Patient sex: F
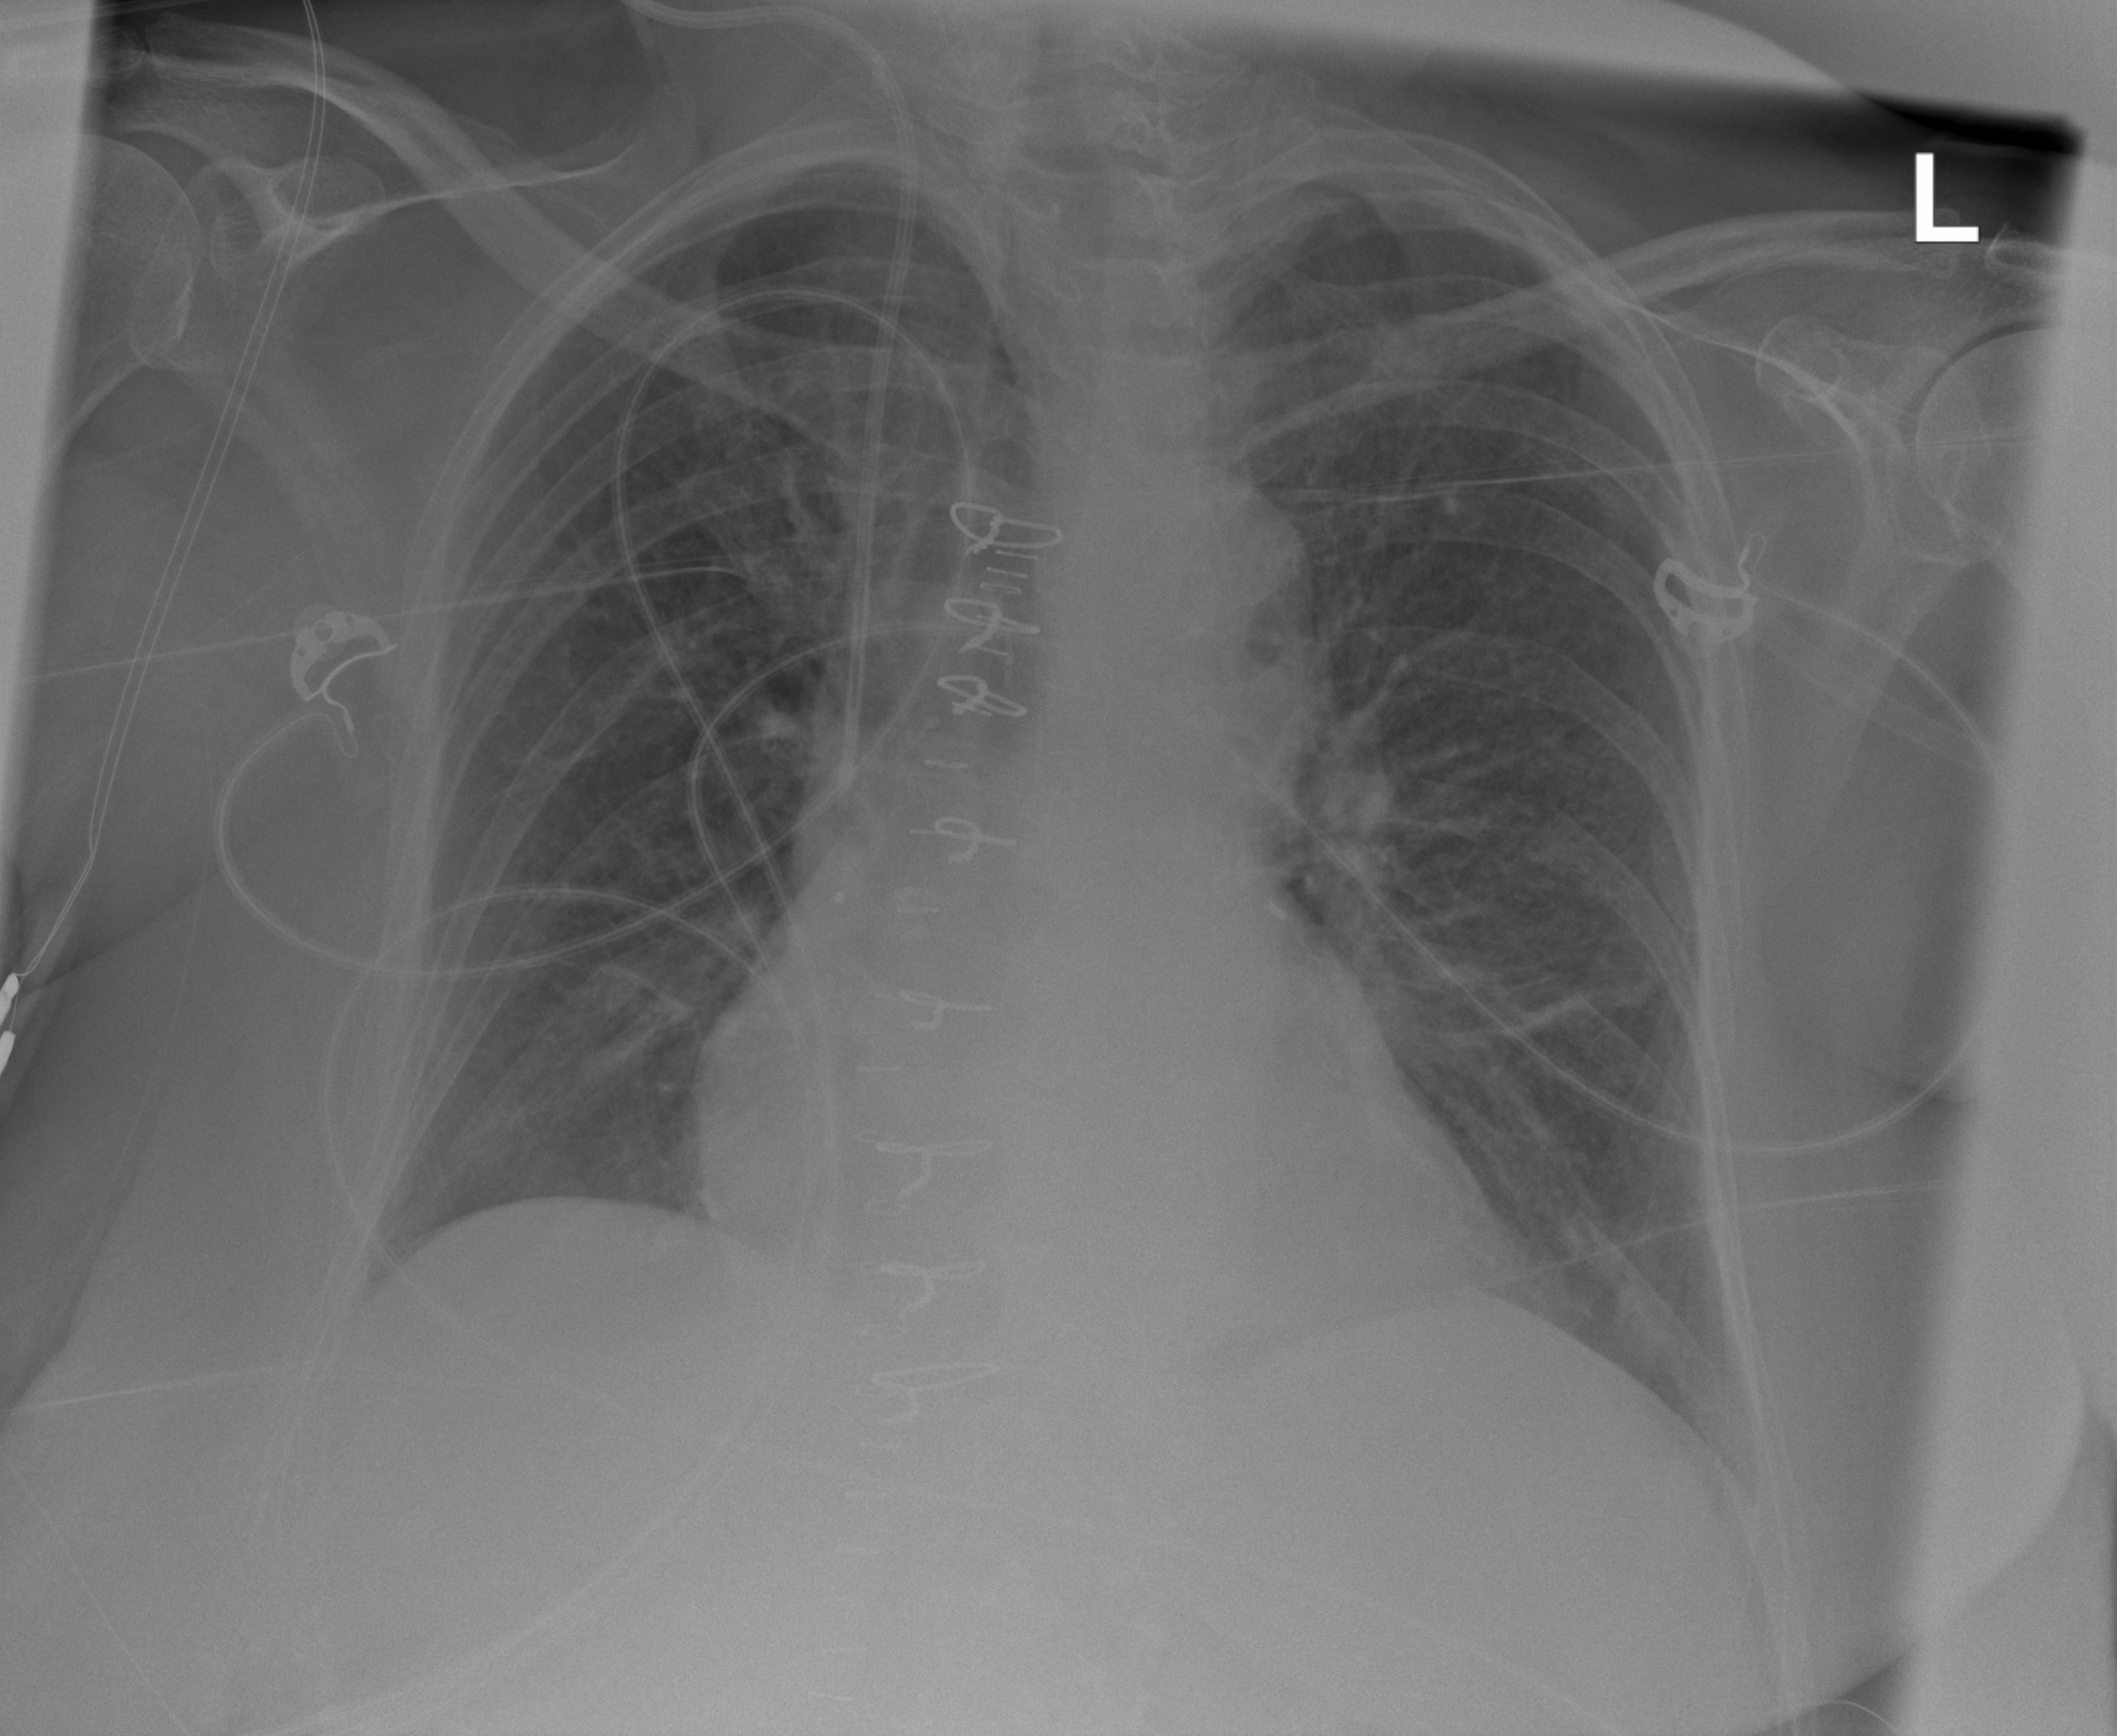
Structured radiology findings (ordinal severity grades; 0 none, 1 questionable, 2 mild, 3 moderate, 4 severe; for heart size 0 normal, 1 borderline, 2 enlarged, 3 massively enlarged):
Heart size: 1
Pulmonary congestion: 0
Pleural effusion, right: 0
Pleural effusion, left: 0
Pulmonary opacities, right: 0
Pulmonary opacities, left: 1
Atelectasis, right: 0
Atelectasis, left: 2